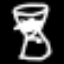
Label: hourglass